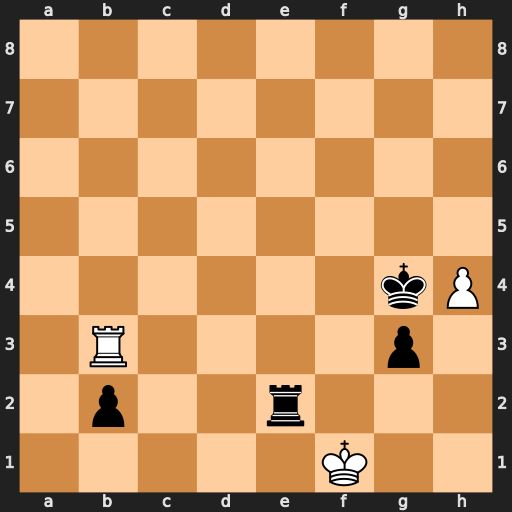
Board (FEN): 8/8/8/8/6kP/1R4p1/1p2r3/5K2
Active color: w
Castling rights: -
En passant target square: -
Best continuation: Kxe2 g2 Kf2 g1=Q+ Kxg1